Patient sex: M
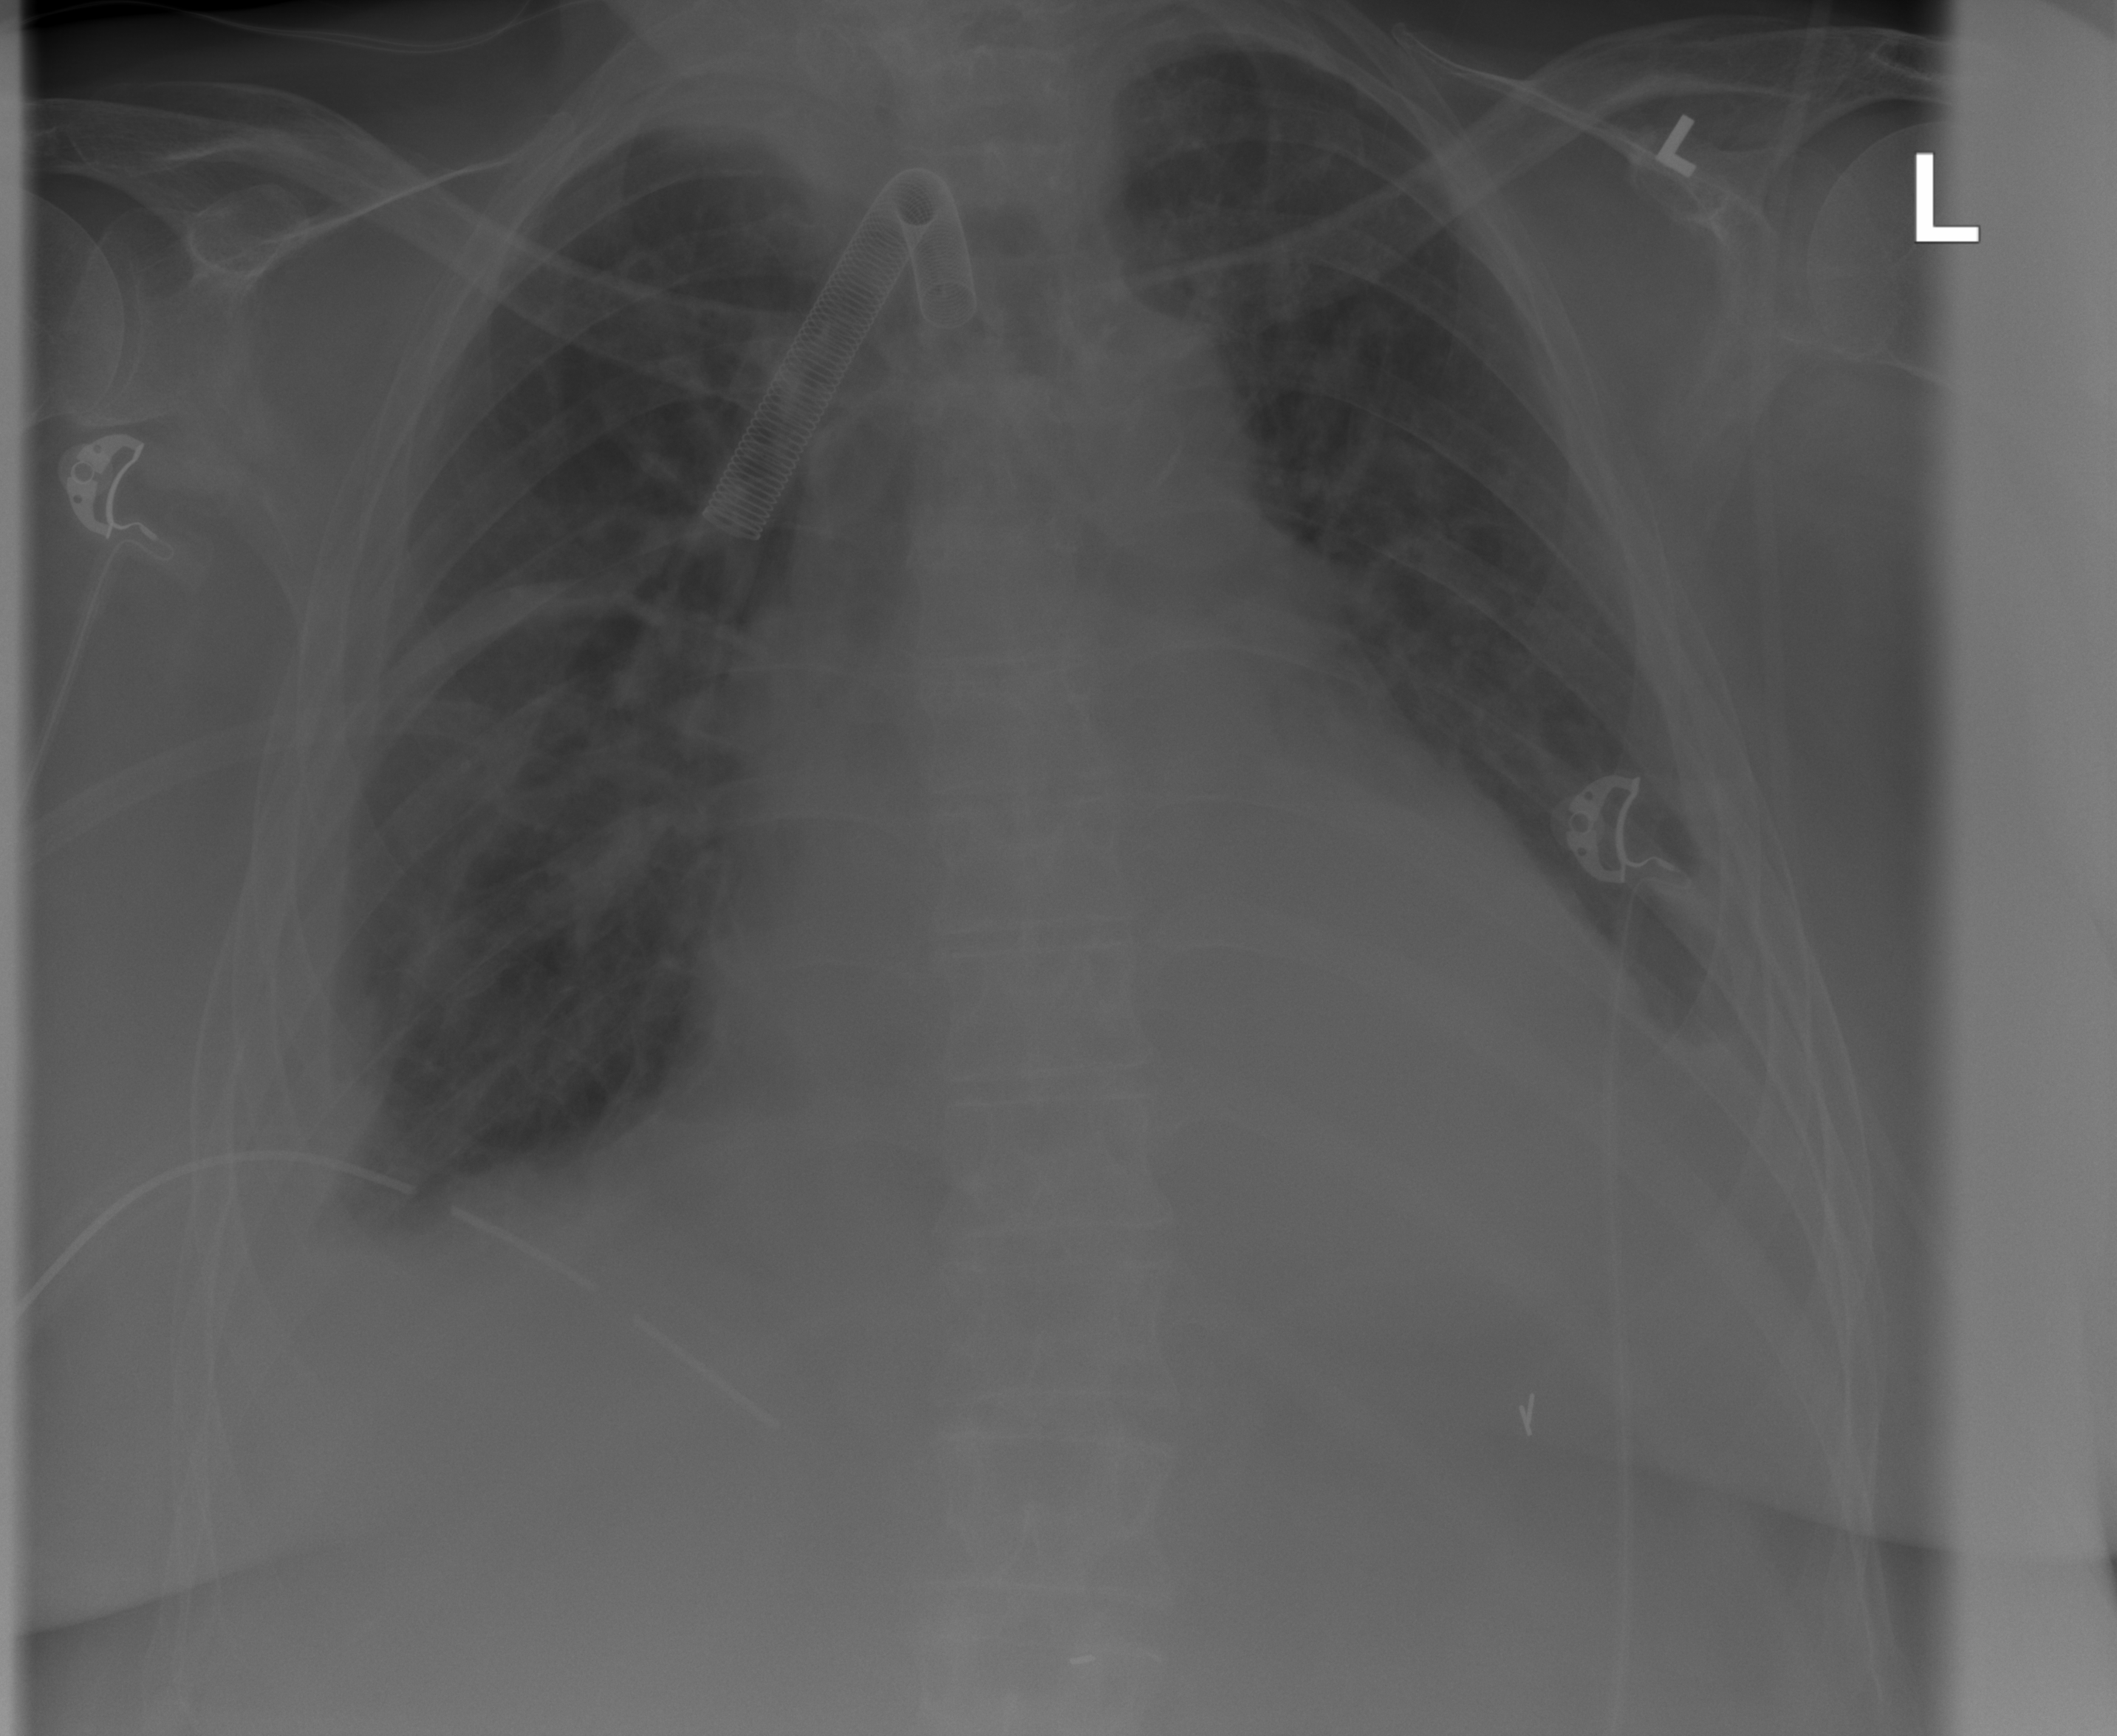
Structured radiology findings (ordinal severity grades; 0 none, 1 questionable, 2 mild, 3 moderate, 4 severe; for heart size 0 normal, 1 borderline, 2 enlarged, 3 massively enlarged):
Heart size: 2
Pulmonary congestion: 2
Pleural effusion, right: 2
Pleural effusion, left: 2
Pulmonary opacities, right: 2
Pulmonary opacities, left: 0
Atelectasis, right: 2
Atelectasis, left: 2